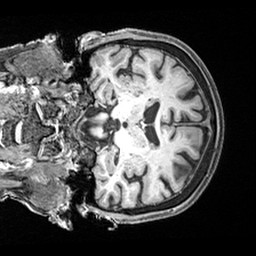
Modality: T1w
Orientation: coronal
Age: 80
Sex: female
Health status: healthy
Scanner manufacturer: siemens
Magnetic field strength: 3 T
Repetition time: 2.4 s
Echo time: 0.00217 s